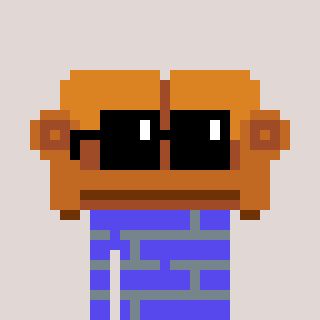
a pixel art character with square black sunglasses, a couch-shaped head and a computerblue-colored body on a warm background